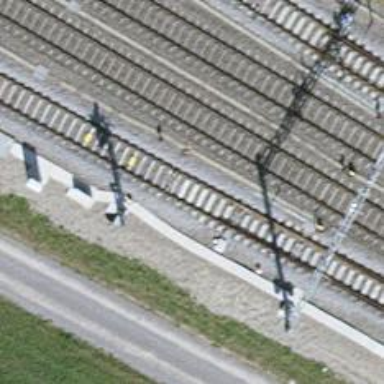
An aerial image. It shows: Railway signal.